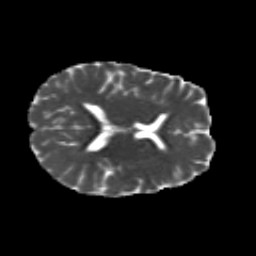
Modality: MD
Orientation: axial
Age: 23
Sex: female
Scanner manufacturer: siemens
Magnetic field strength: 3 T
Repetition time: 8.8 s
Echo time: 0.085 s